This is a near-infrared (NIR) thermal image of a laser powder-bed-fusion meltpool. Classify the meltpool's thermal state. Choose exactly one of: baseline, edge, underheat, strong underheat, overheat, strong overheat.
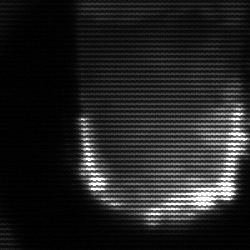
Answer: baseline